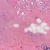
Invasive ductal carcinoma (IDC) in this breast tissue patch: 0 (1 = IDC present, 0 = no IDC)